Interaction volume radius: 5 \u00c5
Interaction volume height: 35 \u00c5
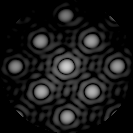
Disorder parameter: 0.04257